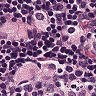
Metastatic tissue present: yes